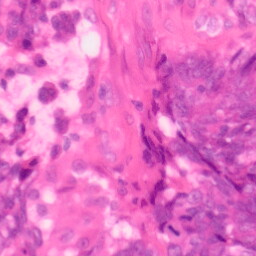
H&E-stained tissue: Colon